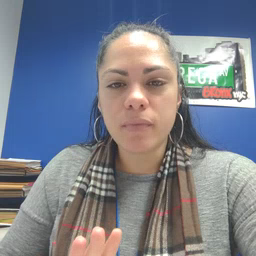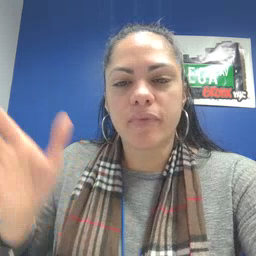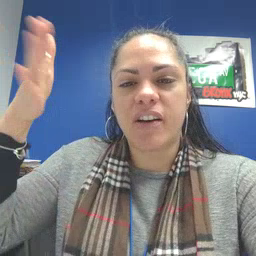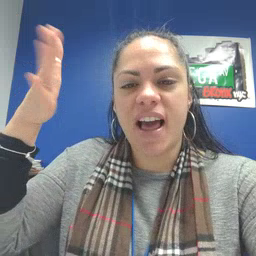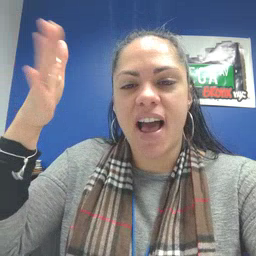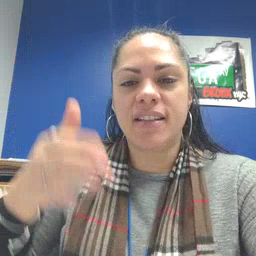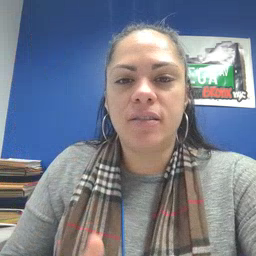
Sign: flag